Question: Yesterday, I installed SourceTree on my desktop that uses Windows 10 as OS. After I cloned my first repository (and committing the files) I tried pushing them, but it didn't work. I have kinda figured out the problem, but there seems no way to fix it.
The error log said that I needed to change:
'''
git://github.com/USERNAME/REP.git
'''
To:
'''
https://github.com/USERNAME/REP.git
'''
After I changed the path from 'git' to 'https' it automatically changed back to 'git'. I have tried looking up a fix, but I just found posts of people explaining how to change the path.
EDIT: Added an image to show what happends when I try changing it.

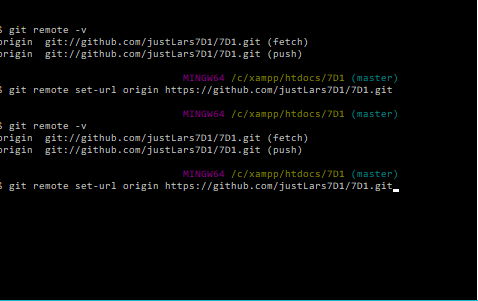
Answer: I have fixed the issue thanks to <URL>.
When I took a look at my config file using 'git config --list --show-origin' I saw that a weird configuration was set that changed <URL>
After that I manually went to my gitconfig file that was located in my C:/Users/USER and removed the part that I surrounded by red in the provided image.
After that I went ahead and changed the remote path to https://
Now it worked